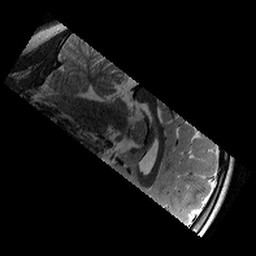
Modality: T2w
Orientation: sagittal
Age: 9
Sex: female
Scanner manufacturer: siemens
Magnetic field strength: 3 T
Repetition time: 9.23 s
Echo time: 0.067 s